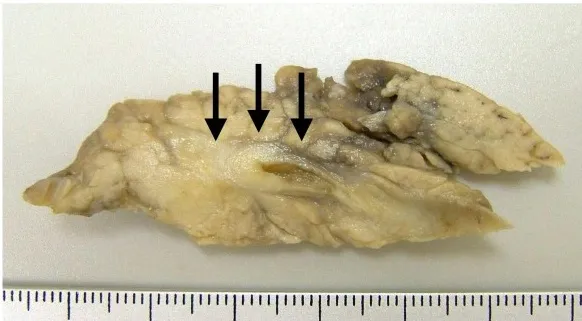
Gross finding of the tumor. The cancer was found (arrows) surrounding the inferior common bile duct.
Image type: pathology (immunostaining)